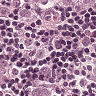
Metastatic tissue present: yes